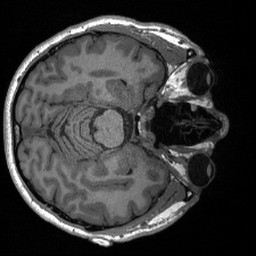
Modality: T1w
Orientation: axial
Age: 35
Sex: male